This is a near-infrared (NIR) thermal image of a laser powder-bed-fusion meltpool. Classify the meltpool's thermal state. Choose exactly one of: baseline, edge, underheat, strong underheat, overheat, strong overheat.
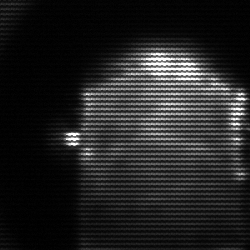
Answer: baseline